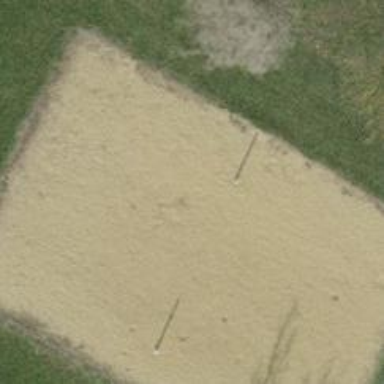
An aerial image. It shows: Sandy pitch for beach volleyball.